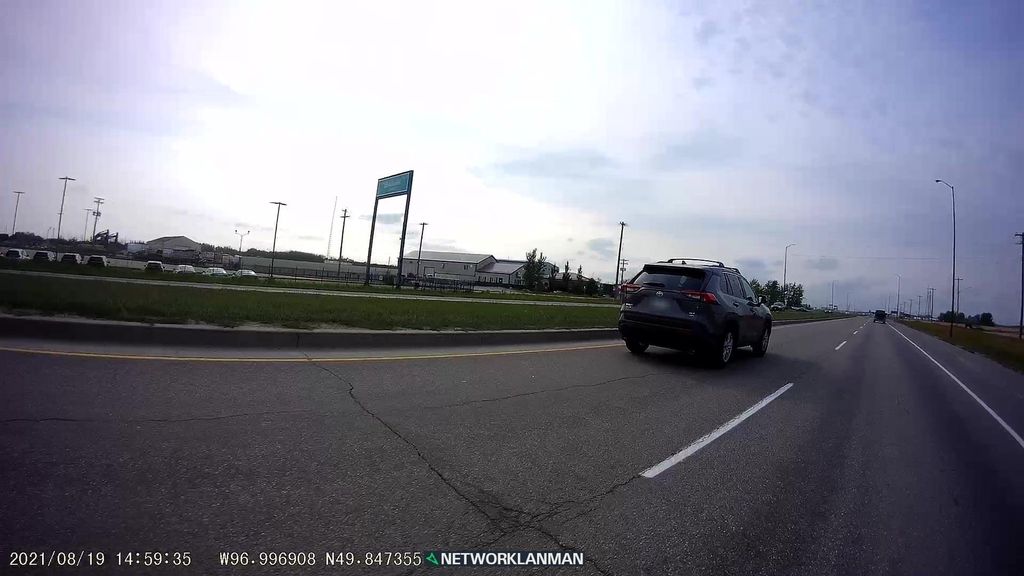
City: winnipeg